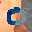
Label: 0